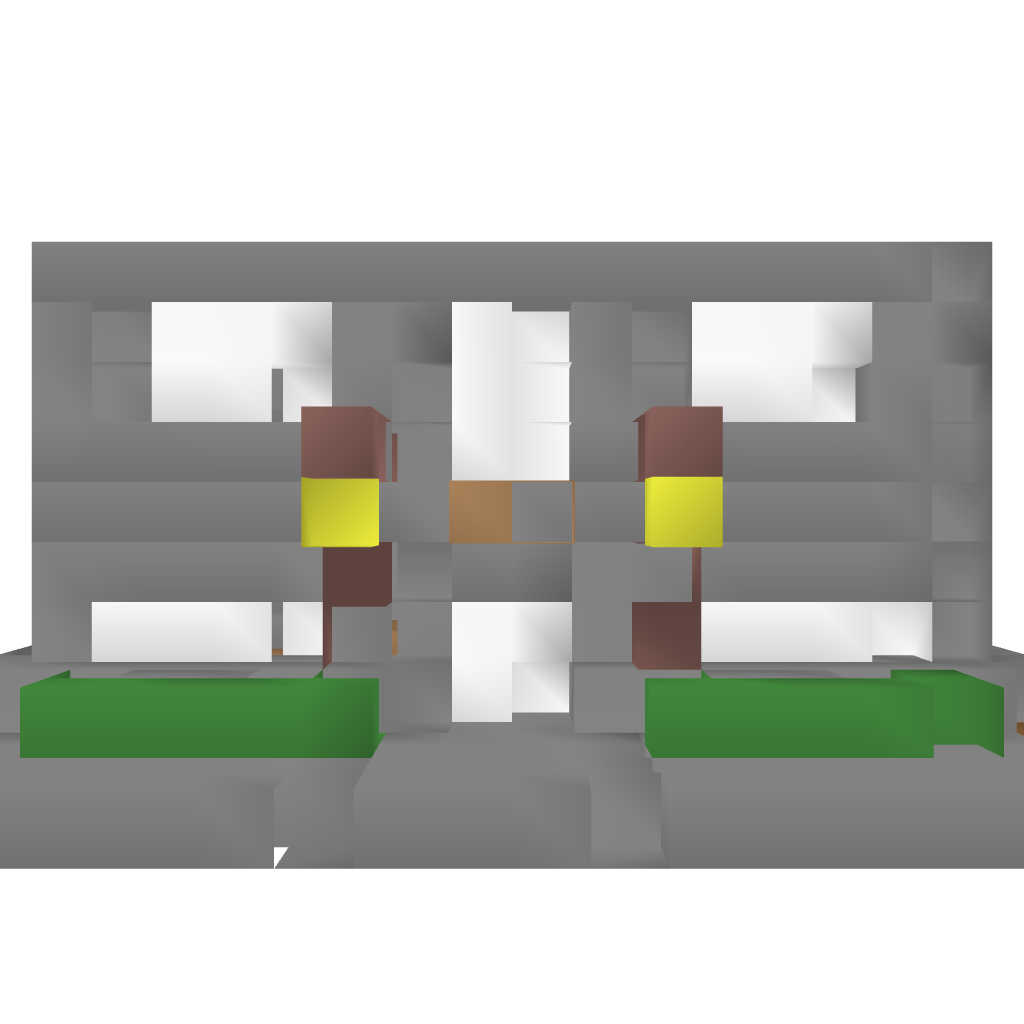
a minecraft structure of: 4-unit Apartment Building (CF) good quality